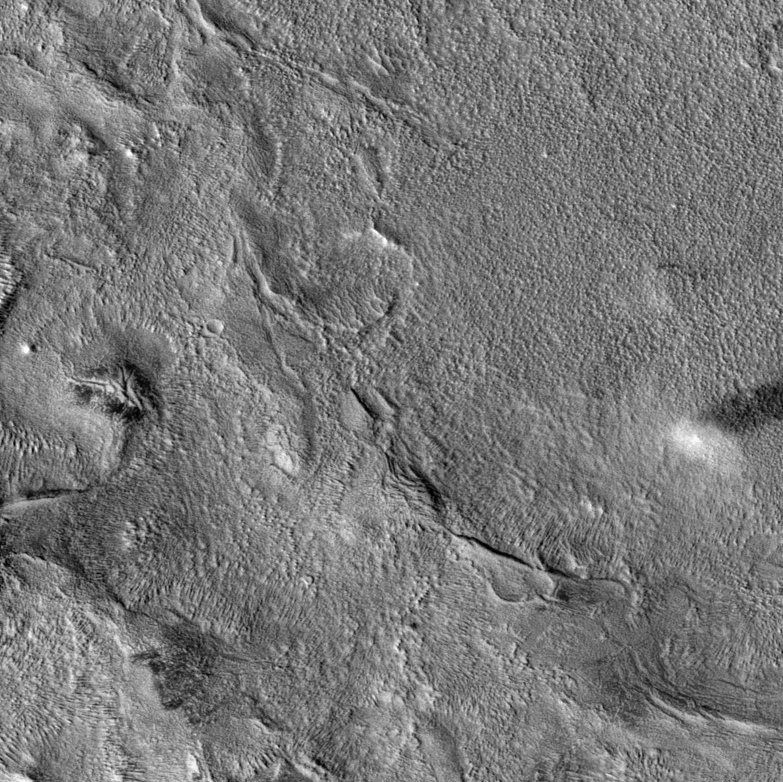
Label: dustdevil